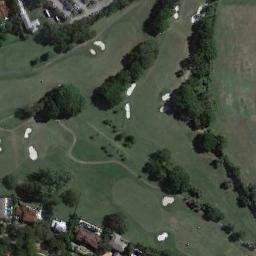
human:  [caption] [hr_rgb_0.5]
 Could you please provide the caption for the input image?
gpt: Many buildings are beside the golf course .

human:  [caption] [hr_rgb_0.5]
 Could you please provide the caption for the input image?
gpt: There are a few bunkers and a few paths on a large green lawn on the golf course with many trees and several buildings .

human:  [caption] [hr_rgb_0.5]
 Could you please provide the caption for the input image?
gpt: The golf course has some fairways, Barrier trees and sandpits and some houses are next to the golf course .

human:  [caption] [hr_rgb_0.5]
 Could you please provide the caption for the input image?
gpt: There are several rows of trees on this lawn .

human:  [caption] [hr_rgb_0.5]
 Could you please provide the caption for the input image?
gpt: There are many bunkers and some trees on the golf course .